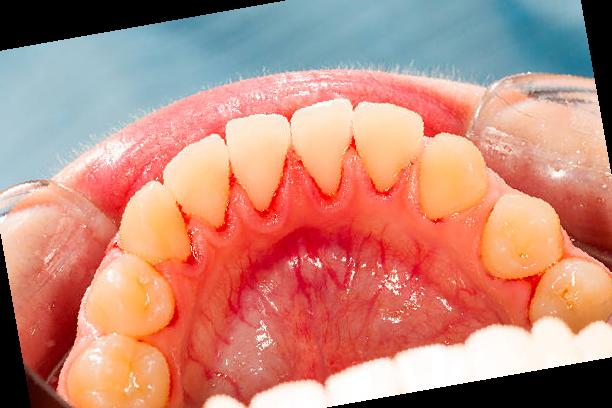
Condition: Gingivitis